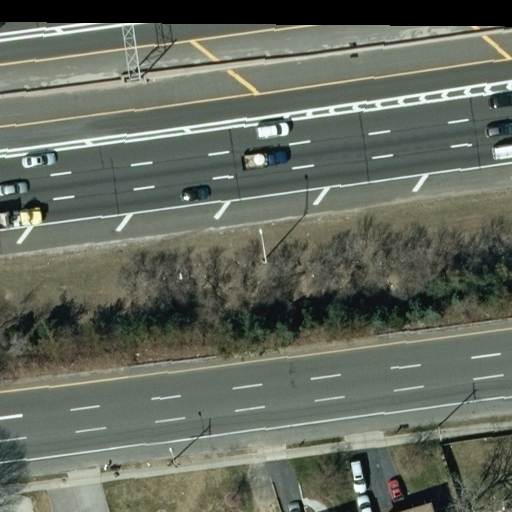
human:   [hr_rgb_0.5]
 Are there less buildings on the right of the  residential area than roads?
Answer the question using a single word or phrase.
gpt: yes

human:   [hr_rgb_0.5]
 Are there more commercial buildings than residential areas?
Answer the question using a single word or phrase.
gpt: no

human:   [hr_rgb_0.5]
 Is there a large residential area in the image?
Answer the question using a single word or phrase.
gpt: yes

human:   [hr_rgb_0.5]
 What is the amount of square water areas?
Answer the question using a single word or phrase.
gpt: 0

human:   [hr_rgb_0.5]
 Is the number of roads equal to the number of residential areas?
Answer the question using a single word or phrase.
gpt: no

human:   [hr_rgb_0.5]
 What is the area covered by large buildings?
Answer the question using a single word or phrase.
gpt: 0m2

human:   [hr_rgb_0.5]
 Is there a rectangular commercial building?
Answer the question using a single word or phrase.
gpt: no

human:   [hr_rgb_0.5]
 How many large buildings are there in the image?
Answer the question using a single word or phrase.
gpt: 0

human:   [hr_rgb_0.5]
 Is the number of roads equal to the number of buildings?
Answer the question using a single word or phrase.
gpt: no

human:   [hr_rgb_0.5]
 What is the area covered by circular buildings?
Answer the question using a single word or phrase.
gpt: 0m2

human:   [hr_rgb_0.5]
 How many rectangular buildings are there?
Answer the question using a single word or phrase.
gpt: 1

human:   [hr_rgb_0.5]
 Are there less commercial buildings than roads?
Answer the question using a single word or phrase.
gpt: yes

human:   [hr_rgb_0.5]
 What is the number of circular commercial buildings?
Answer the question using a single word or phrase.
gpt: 0

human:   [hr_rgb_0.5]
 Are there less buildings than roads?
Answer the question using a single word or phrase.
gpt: yes

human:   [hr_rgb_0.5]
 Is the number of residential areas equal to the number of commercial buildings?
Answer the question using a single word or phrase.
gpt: no

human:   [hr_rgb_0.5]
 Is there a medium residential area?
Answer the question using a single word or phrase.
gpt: no

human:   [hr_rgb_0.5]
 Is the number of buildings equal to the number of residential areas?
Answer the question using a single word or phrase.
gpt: no

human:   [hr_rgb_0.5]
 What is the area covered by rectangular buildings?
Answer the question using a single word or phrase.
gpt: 4m2

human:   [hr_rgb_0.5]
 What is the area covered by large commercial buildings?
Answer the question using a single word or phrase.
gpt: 0m2

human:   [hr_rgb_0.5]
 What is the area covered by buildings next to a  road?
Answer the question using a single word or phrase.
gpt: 282m2

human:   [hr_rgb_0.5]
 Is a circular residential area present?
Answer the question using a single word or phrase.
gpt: no

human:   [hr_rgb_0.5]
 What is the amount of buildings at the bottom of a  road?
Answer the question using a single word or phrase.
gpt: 2

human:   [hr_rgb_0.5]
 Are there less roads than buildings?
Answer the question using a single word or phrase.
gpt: no

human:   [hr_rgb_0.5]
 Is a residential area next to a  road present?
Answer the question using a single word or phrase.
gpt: yes

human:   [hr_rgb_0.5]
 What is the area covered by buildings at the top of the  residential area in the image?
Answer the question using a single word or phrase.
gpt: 282m2

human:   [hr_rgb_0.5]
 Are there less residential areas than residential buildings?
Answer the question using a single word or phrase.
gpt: yes

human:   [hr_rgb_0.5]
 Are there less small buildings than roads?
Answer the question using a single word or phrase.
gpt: yes

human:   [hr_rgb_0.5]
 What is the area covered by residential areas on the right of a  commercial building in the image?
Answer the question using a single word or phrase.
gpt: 0m2

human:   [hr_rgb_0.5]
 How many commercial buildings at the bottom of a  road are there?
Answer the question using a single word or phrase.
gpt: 0

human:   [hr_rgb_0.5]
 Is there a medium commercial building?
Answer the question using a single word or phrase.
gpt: no

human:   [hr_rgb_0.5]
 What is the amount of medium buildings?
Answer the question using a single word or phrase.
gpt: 1

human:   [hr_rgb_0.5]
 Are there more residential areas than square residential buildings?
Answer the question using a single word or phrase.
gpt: yes

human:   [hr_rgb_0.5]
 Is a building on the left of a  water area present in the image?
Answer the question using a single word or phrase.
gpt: no

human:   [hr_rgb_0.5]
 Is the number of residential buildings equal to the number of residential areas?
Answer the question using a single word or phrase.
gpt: no

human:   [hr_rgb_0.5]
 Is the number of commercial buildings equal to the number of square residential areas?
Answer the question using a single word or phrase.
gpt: yes

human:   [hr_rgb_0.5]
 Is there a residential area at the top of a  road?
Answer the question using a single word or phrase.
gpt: no